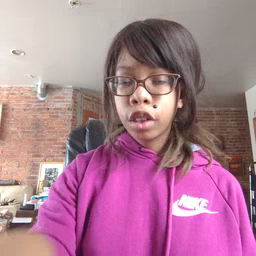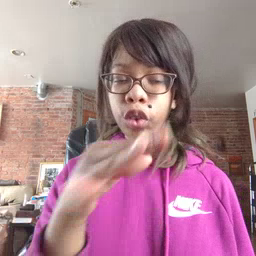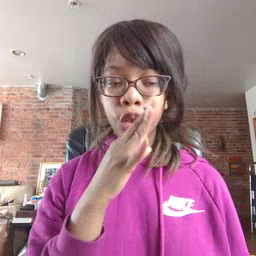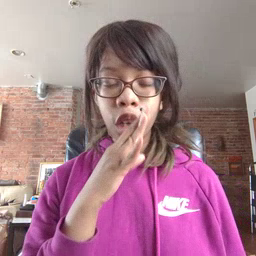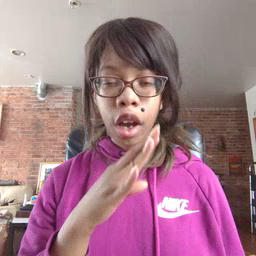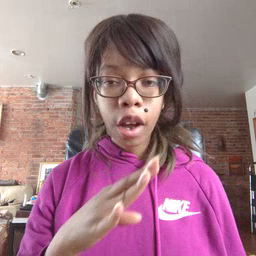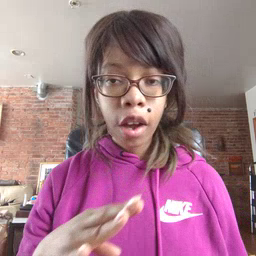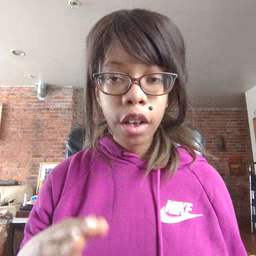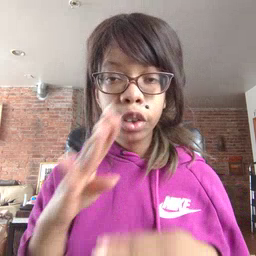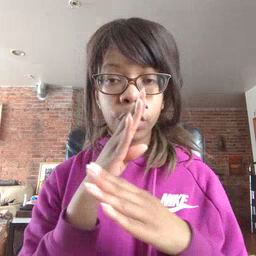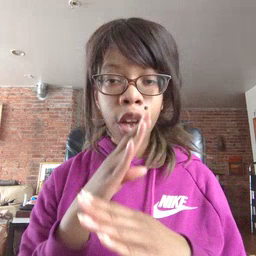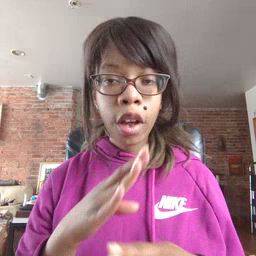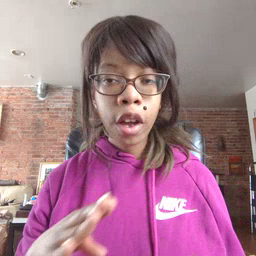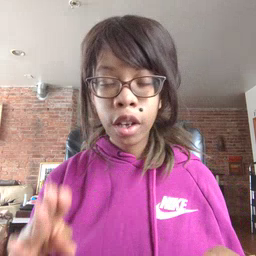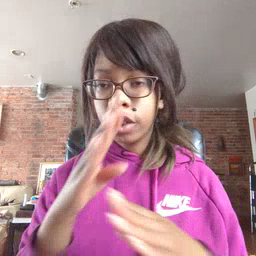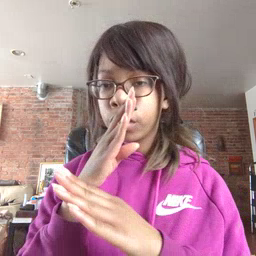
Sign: quiet